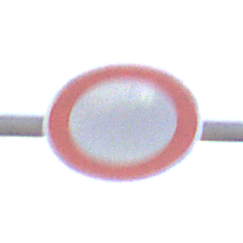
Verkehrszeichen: VerbotFahrzeugeAllerArt
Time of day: SunriseSunset
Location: Outdoor (Nature)
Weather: PartlyCloudy
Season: NotSpecified
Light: Natural